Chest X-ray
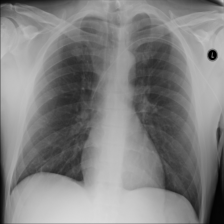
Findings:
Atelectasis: negative
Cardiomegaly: negative
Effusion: negative
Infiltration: negative
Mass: negative
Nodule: negative
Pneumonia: negative
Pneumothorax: negative
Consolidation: negative
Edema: negative
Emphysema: negative
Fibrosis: negative
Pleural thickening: negative
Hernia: negative